Interaction volume radius: 10 \u00c5
Interaction volume height: 15 \u00c5
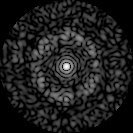
Disorder parameter: 0.8075